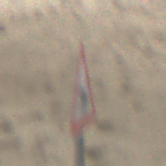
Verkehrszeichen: AmphibienwanderungRechts
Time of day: Midday
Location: Roofed (Beach)
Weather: Overcast
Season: NotSpecified
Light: Natural